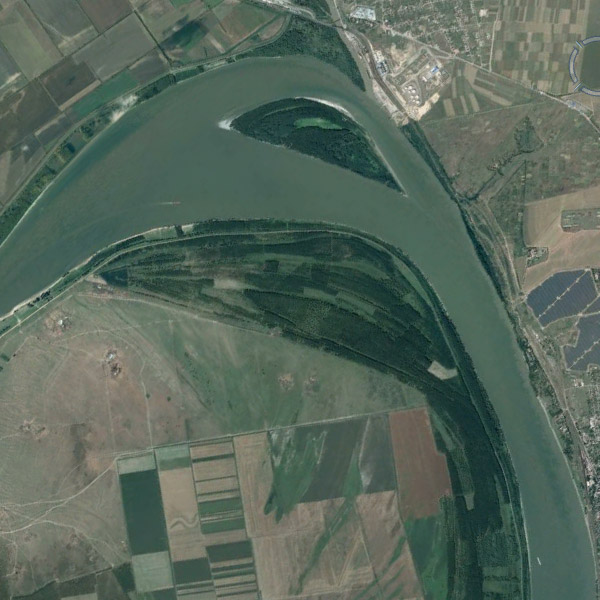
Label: River